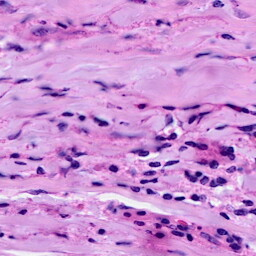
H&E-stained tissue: Breast